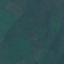
Land use / land cover: Pasture